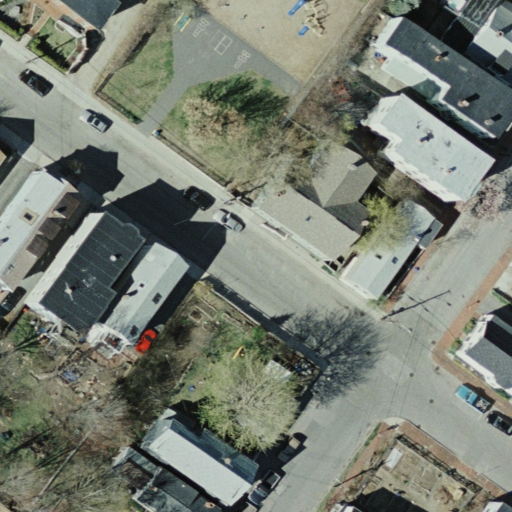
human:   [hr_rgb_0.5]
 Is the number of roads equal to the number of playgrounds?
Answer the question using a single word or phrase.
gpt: no

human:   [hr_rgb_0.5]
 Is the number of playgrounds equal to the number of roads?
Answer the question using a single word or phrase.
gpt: no

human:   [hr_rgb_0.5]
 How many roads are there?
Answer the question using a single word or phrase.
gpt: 3

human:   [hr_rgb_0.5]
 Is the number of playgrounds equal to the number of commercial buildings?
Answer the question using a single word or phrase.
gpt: no

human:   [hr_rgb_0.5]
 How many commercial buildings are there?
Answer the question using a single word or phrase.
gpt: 0

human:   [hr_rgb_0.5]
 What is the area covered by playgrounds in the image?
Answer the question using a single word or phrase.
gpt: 438m2

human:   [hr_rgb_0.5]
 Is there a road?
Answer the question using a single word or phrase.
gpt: yes

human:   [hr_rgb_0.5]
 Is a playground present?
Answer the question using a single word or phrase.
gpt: yes

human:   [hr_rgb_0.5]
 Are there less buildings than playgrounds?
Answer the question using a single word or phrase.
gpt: yes

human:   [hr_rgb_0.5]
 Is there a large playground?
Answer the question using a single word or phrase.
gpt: no

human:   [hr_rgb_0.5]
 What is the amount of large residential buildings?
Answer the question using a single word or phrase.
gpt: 0

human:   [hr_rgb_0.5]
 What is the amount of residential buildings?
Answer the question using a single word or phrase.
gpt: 0

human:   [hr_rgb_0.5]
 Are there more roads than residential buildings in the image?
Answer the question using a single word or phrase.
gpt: yes

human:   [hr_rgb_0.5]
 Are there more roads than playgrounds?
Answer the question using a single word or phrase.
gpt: yes

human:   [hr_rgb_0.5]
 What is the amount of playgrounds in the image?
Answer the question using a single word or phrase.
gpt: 1

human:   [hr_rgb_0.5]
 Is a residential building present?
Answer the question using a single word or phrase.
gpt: no

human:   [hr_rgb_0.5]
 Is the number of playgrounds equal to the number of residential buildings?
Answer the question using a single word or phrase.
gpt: no

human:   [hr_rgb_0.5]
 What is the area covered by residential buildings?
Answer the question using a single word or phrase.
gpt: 0m2

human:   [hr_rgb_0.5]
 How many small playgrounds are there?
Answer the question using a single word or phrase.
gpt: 0

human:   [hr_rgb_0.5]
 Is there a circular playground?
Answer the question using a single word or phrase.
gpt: no

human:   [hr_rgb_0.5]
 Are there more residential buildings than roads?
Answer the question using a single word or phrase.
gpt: no

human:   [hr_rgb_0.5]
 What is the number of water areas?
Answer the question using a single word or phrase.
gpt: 0

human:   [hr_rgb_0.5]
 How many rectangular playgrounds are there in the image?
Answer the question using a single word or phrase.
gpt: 1

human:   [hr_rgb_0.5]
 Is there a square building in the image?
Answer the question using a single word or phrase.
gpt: no

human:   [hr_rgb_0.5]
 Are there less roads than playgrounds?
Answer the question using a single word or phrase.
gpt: no

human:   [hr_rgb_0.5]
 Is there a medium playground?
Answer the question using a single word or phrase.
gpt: yes

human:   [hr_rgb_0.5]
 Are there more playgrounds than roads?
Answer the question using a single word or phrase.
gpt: no

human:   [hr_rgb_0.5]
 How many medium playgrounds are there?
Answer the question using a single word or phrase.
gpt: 1

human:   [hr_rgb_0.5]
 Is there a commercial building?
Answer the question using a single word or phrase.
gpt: no

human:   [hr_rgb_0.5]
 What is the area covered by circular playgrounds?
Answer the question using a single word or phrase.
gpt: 0m2

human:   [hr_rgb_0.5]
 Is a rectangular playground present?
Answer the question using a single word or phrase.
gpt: yes

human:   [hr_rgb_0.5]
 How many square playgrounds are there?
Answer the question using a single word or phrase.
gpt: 0

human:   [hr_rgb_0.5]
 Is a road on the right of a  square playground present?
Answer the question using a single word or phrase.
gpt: no

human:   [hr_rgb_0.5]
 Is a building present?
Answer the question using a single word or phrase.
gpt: no

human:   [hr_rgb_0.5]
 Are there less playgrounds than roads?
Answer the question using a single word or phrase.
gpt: yes

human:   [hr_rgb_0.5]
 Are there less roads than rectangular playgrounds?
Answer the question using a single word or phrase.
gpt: no

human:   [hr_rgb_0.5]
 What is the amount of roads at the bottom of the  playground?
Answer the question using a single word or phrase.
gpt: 3

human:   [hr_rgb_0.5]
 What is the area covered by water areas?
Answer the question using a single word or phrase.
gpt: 0m2

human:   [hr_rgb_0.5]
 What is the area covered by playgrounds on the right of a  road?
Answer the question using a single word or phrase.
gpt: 438m2

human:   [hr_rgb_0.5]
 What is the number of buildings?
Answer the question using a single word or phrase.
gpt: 0

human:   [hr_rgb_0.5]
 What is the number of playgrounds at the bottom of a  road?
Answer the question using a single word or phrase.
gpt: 0

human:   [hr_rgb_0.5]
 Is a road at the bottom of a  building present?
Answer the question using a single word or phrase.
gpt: no

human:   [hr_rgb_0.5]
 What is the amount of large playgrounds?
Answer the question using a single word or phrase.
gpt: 0

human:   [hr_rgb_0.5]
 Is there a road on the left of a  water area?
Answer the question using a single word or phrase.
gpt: no

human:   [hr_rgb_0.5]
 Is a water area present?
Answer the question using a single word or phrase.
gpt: no

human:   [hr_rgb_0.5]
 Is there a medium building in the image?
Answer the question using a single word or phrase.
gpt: no

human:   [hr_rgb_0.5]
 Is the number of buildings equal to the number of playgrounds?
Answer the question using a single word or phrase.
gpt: no

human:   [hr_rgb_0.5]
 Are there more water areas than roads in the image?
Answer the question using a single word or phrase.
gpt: no

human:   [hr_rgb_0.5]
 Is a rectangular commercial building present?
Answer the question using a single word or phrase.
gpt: no

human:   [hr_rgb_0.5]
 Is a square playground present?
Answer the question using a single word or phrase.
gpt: no

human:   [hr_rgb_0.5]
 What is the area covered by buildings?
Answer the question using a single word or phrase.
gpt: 0m2

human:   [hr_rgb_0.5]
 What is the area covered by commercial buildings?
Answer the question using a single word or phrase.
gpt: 0m2

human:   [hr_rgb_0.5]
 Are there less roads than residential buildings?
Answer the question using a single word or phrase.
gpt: no

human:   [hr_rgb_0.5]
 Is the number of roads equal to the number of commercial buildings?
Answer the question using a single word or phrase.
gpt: no

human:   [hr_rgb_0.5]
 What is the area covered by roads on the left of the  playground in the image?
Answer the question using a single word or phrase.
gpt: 0m2

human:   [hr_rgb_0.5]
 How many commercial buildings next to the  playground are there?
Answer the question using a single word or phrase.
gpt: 0

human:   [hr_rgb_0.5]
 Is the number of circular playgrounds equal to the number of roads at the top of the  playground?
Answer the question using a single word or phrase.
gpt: yes

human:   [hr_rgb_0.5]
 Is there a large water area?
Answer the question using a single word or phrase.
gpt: no

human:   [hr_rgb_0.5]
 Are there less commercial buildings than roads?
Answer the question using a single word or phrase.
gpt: yes

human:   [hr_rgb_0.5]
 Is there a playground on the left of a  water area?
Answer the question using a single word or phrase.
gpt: no

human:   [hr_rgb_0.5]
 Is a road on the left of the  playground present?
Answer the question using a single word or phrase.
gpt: yes

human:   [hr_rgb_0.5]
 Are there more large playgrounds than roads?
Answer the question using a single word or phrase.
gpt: no

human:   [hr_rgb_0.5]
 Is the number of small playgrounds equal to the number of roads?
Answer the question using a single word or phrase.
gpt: no

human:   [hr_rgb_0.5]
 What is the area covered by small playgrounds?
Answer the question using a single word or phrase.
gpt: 0m2